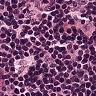
Metastatic tissue present: no